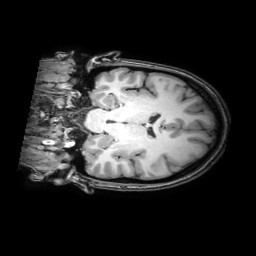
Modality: T1w
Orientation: coronal
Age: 20
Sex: female
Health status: healthy
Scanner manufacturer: philips
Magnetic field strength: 3 T
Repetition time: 0.0079 s
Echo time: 0.0035 s